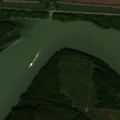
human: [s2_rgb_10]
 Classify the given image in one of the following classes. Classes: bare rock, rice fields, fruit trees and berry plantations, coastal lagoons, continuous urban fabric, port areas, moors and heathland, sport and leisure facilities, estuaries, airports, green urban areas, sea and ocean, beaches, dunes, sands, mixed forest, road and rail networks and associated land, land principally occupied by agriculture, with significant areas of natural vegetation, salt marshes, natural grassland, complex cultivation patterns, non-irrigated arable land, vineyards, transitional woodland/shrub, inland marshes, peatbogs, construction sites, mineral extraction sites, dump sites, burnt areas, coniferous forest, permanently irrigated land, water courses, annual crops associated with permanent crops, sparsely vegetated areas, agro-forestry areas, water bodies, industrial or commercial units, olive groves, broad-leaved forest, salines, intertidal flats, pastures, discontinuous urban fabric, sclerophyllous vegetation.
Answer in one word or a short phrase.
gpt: non-irrigated arable land, broad-leaved forest, transitional woodland/shrub, inland marshes, water courses